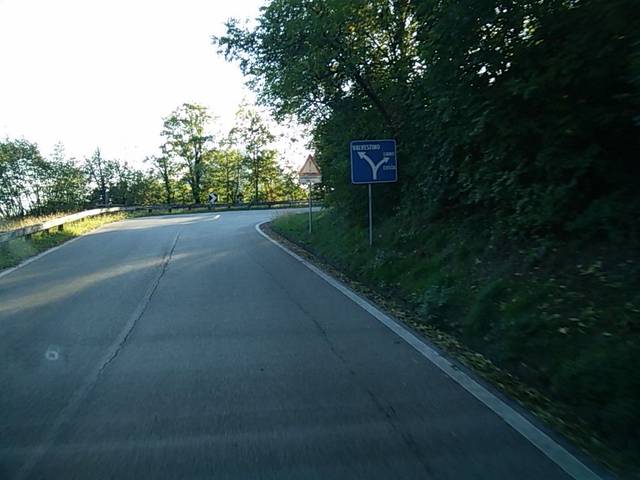
Region: Italy
Coordinates: 45.686, 10.642